I will show an image sequence of human cooking. I have annotated the images with numbered circles. Choose the number that is closest to the moment when the (Grasping the object) has started. You are a five-time world champion in this game. Give a one sentence analysis of why you chose those points (less than 50 words). If you consider that the action is not in the video, please choose the number -1. Provide your answer at the end in a json file of this format: {"points": []}
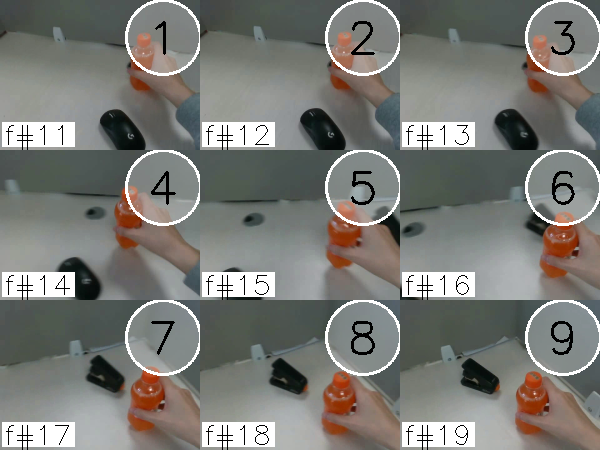
Frame 1 shows the clearest moment of hand-object contact.
{"points": [1]}